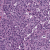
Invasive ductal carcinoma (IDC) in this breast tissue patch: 1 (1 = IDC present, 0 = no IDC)